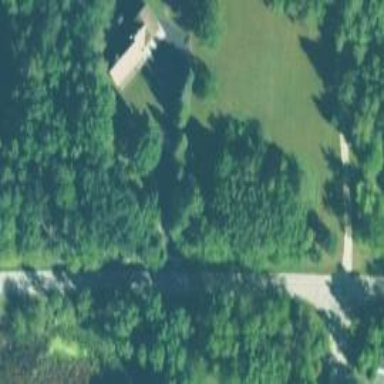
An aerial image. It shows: Driveway.